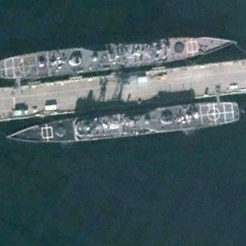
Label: cruiser